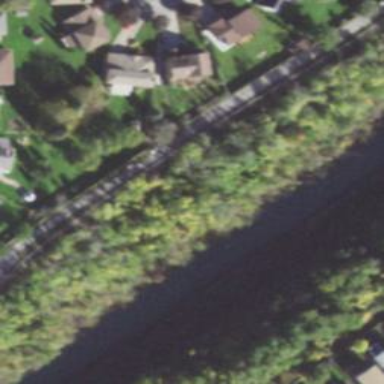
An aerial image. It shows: Canal.